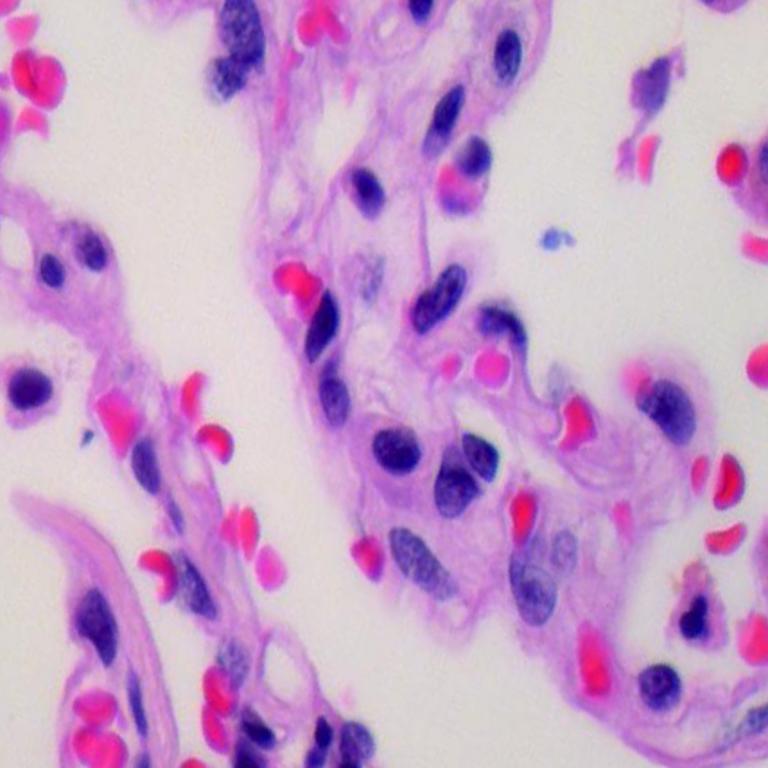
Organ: lung
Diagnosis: benign